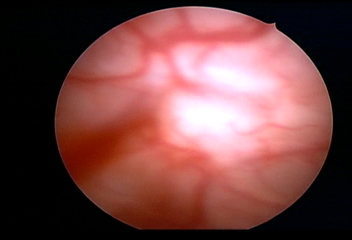
Modality: WLC
Class: Normal mucosa
Bladder cancer association: No